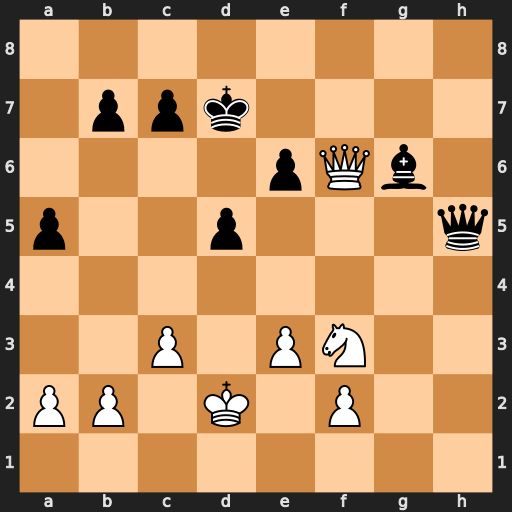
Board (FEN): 8/1ppk4/4pQb1/p2p3q/8/2P1PN2/PP1K1P2/8
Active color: w
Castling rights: -
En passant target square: -
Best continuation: Ne5+ Qxe5 Qxe5